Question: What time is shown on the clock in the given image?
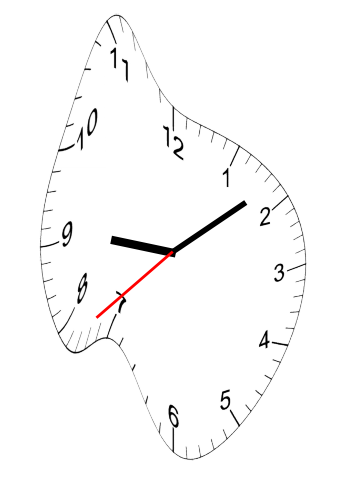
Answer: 09:08:38